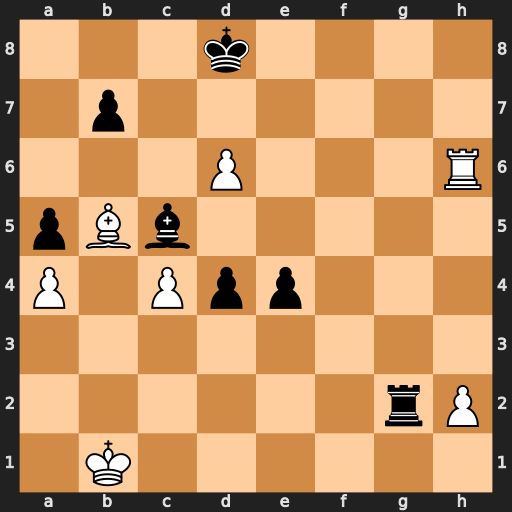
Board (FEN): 3k4/1p6/3P3R/pBb5/P1Ppp3/8/6rP/1K6
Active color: w
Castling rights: -
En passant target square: -
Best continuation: Rh8+ Rg8 Rxg8#